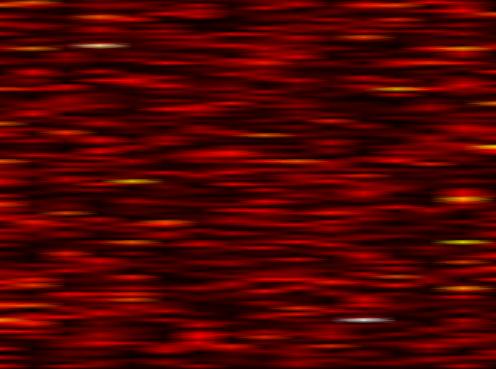
Label: OFDM